Question: Find the horizontal coordinate of the first time the ball hits the ground. The result is rounded down to the nearest integer. Note that when a collision occurs, there is no horizontal energy loss, and the vertical speed is reduced to 0.9 times the original speed.
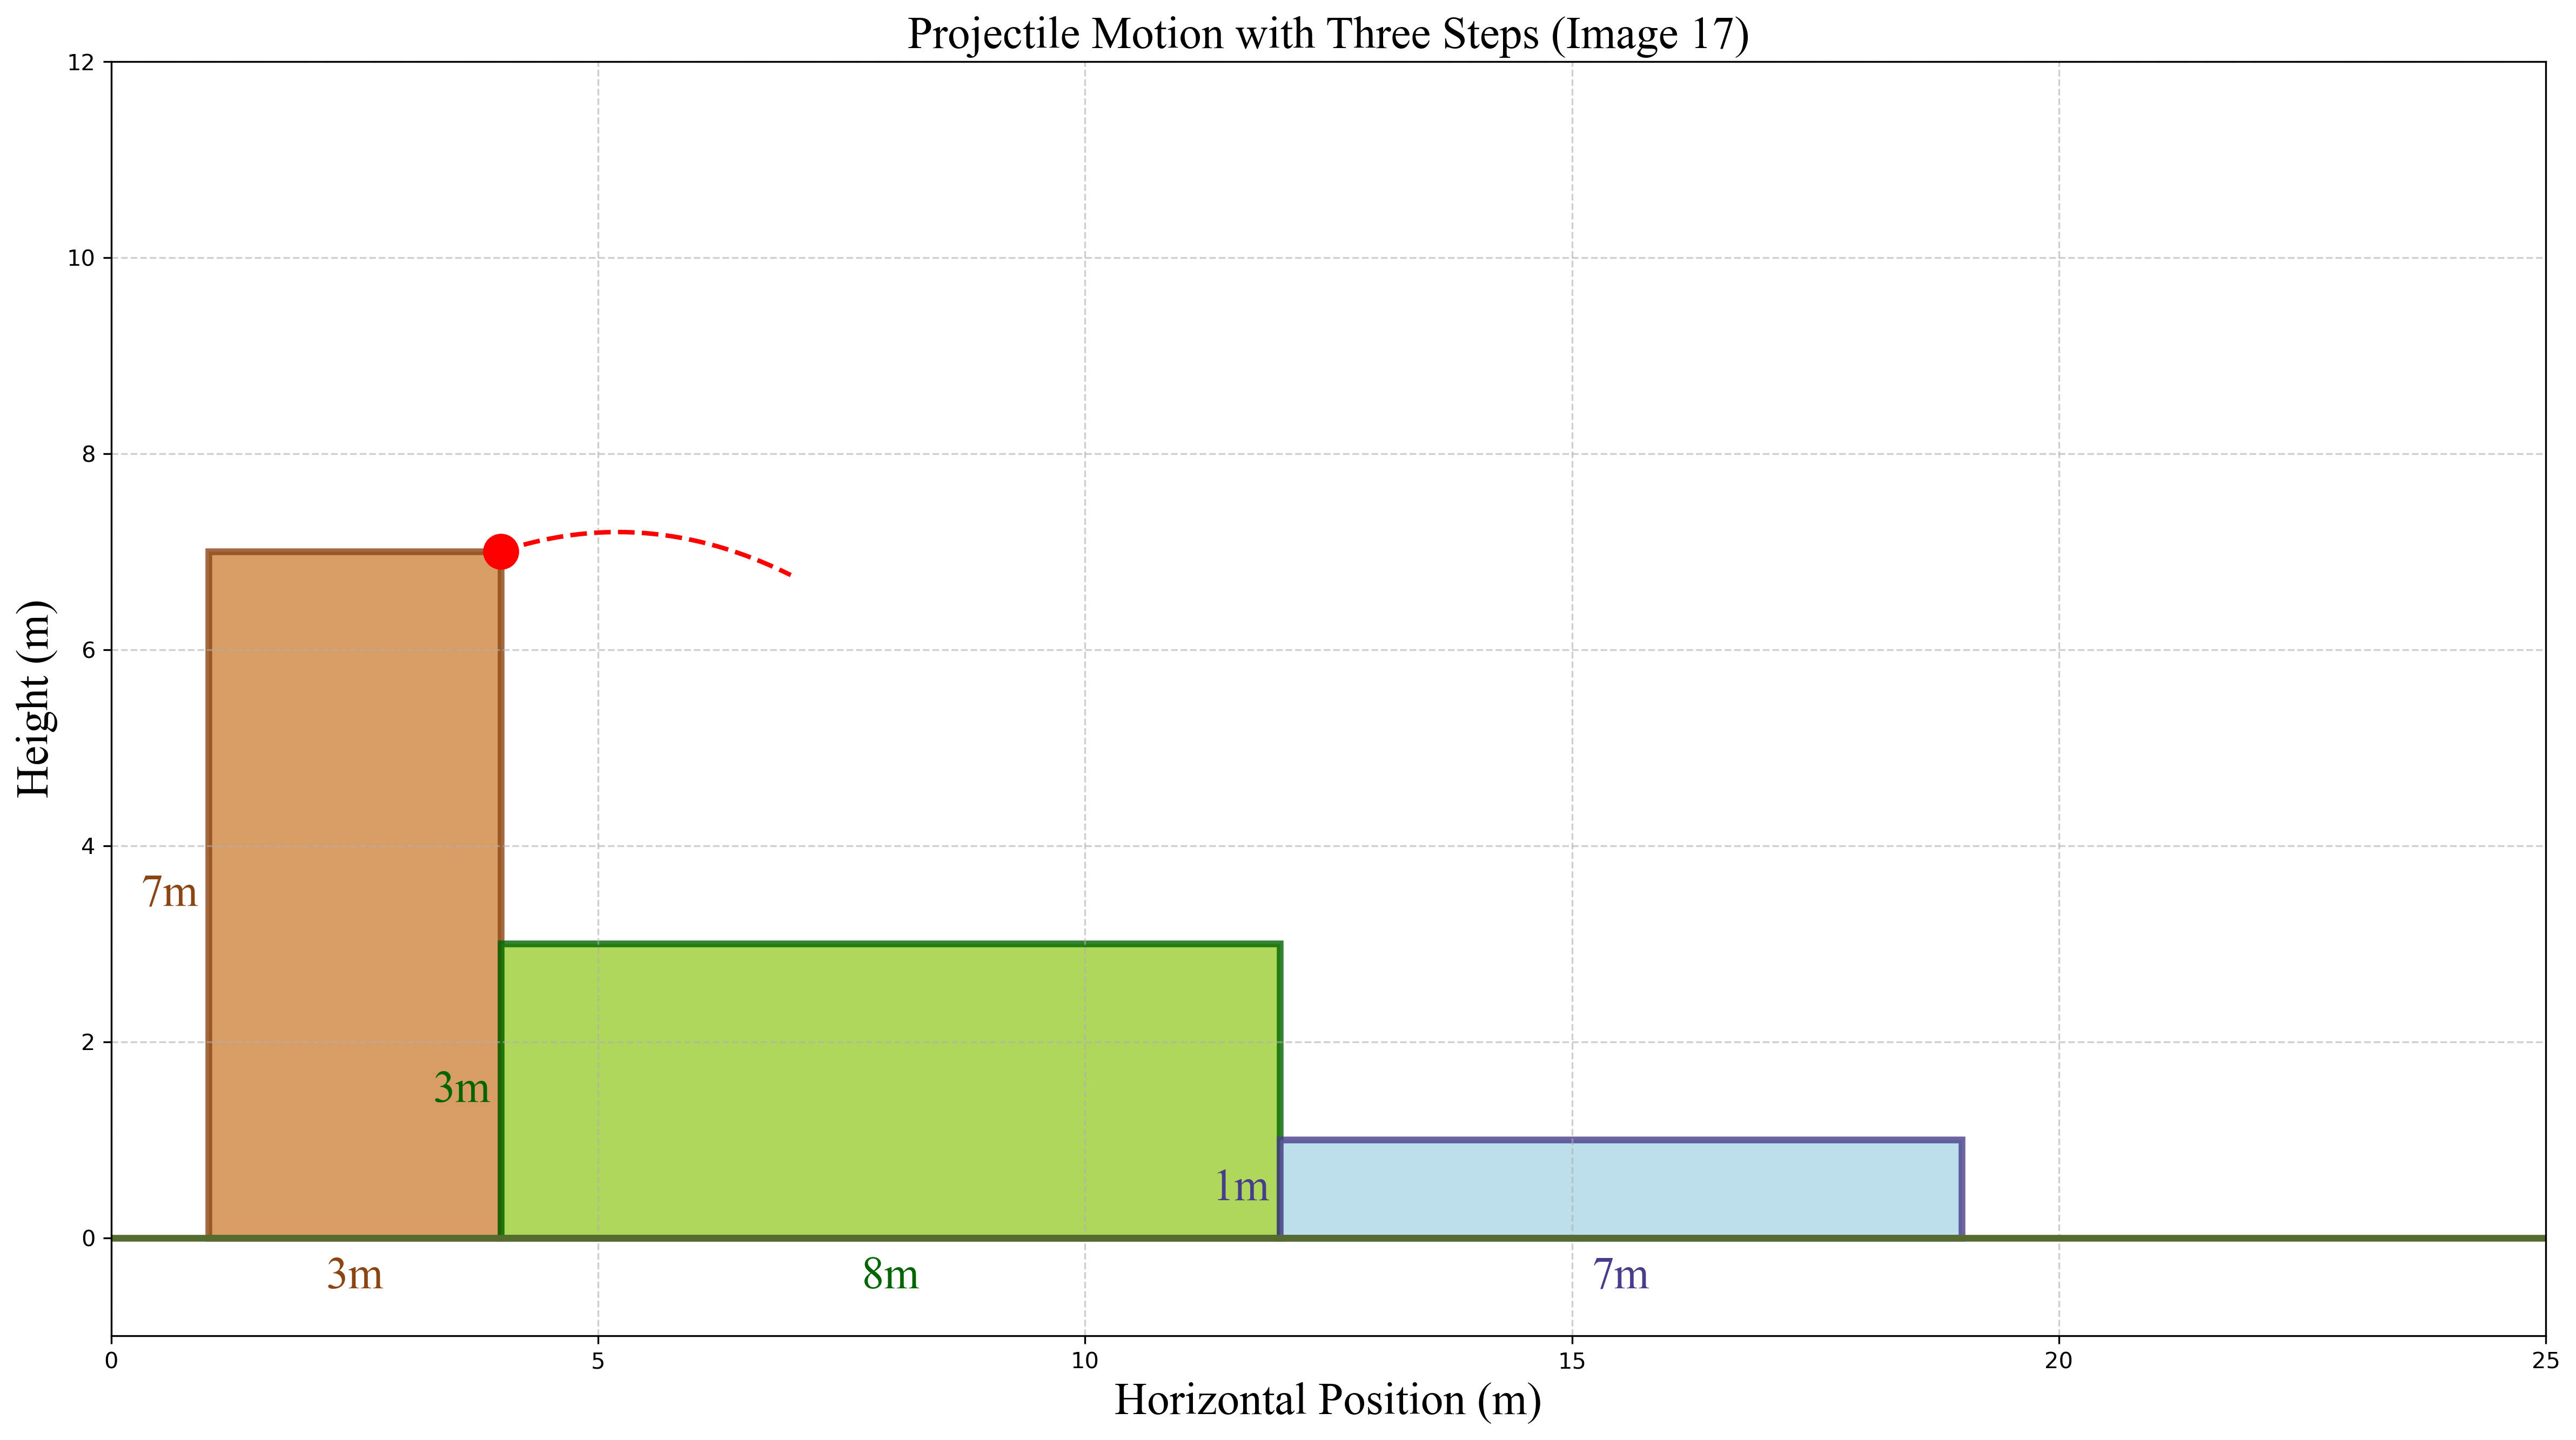
Answer: 22